Aerial crown-view tile of a tropical tree (Barro Colorado Island, Panama), acquired 20250715:
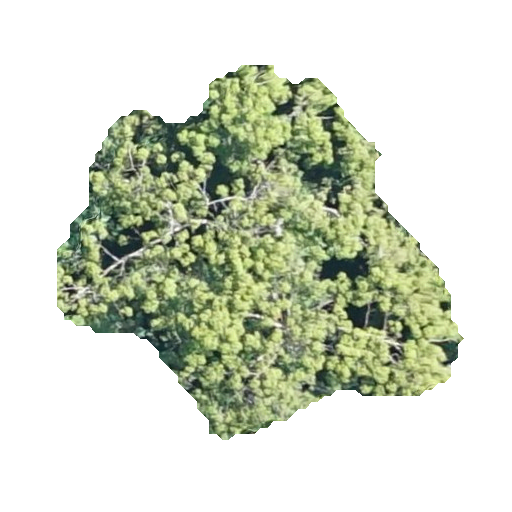
Species: Ceiba pentandra
GBIF accepted scientific name: Ceiba pentandra
Crown area: 142.16 m²